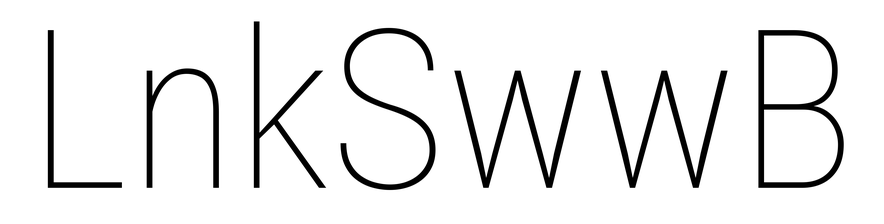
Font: Roboto_Condensed_Thin